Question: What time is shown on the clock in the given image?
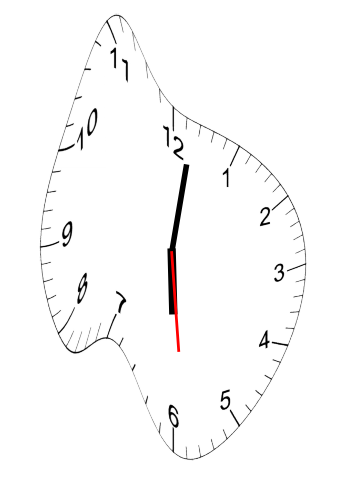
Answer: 06:01:29